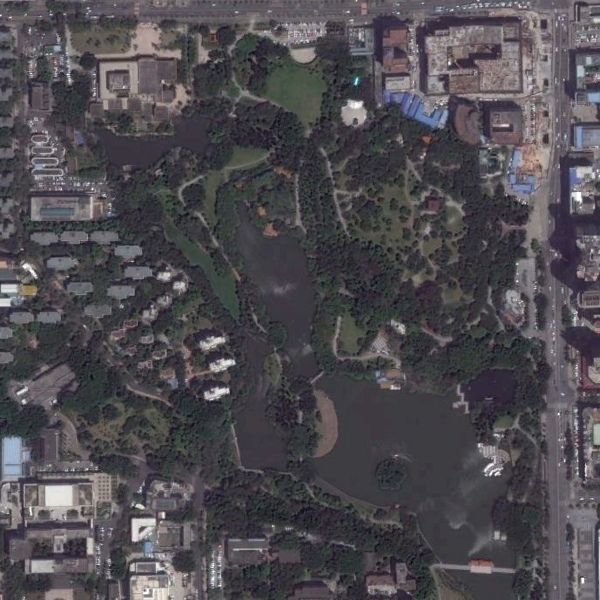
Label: Park